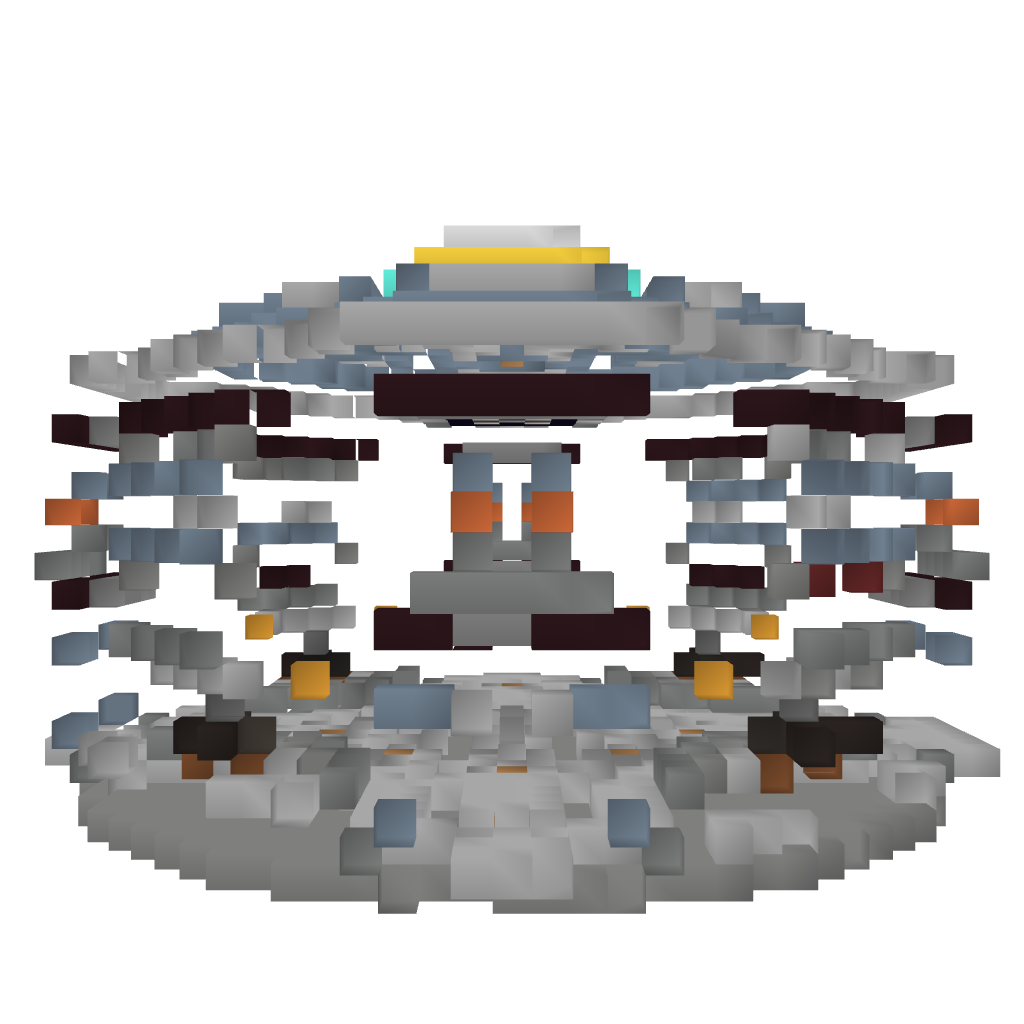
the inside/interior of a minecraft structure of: Nether Hub